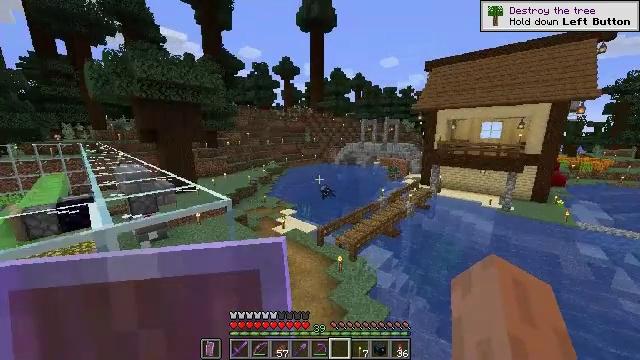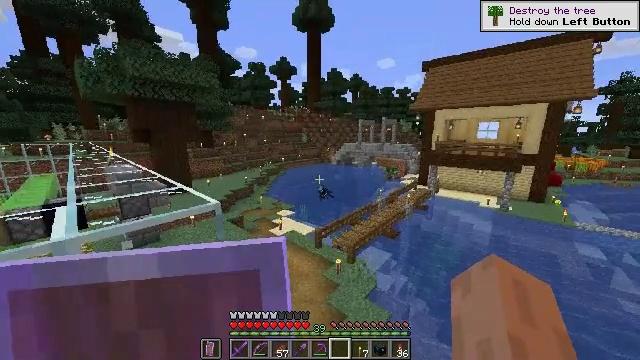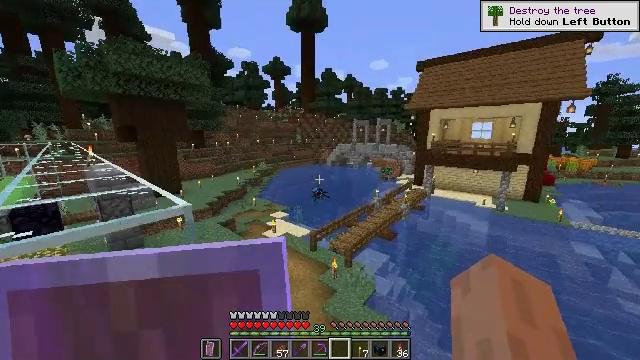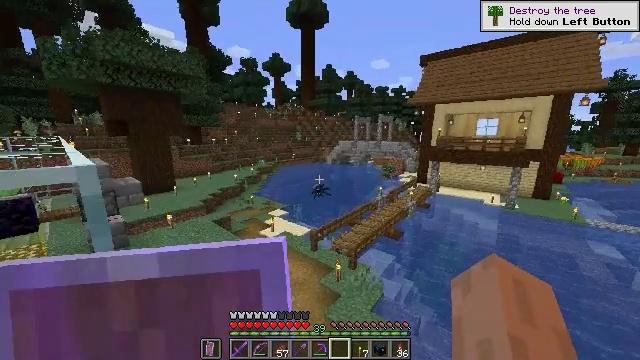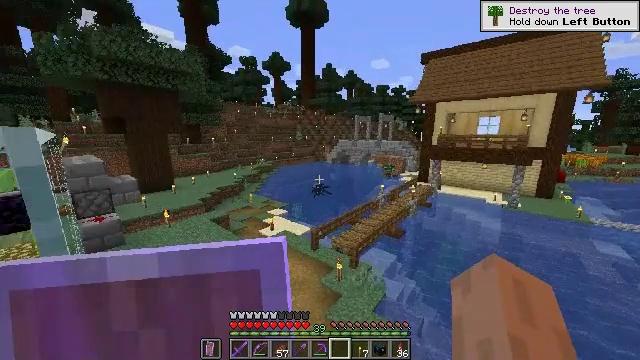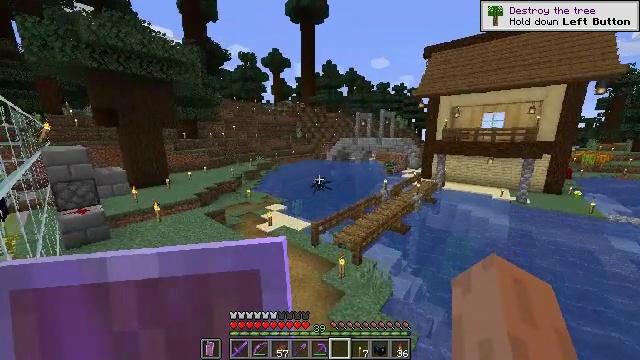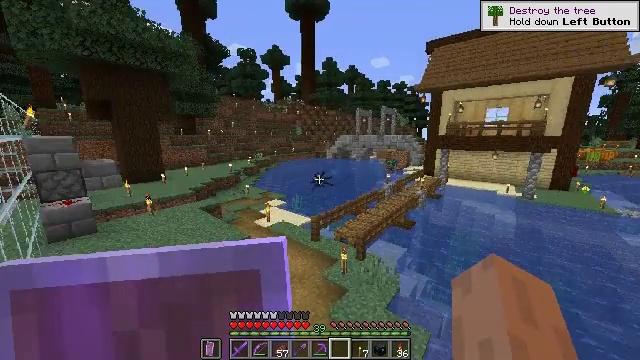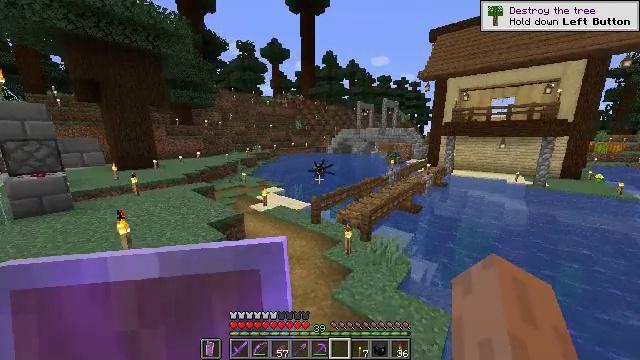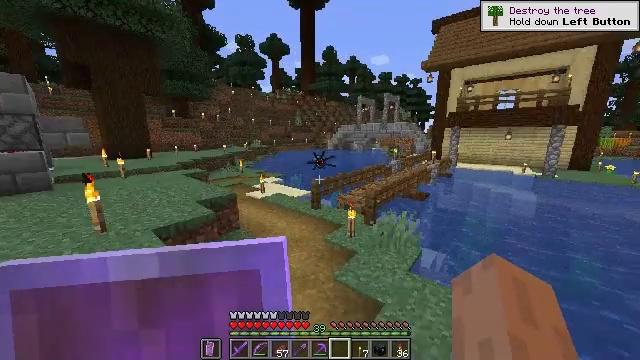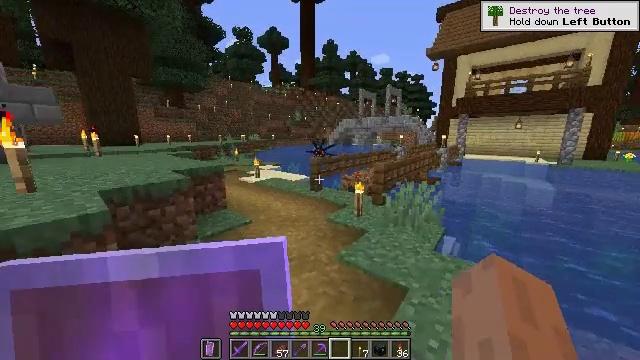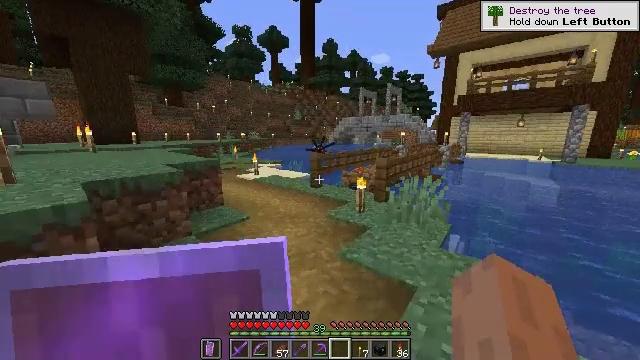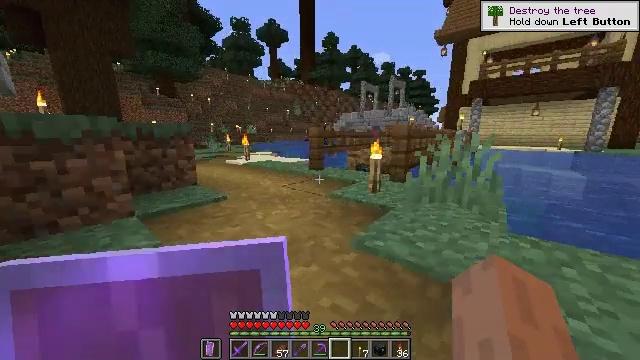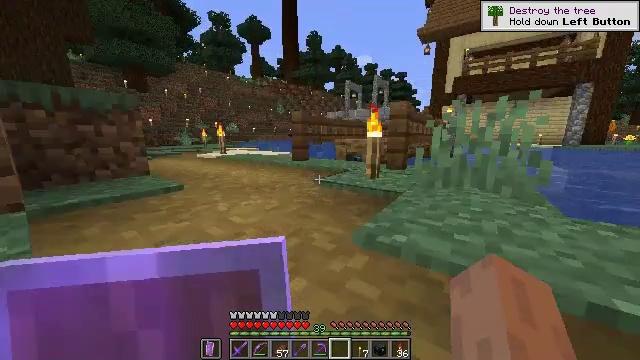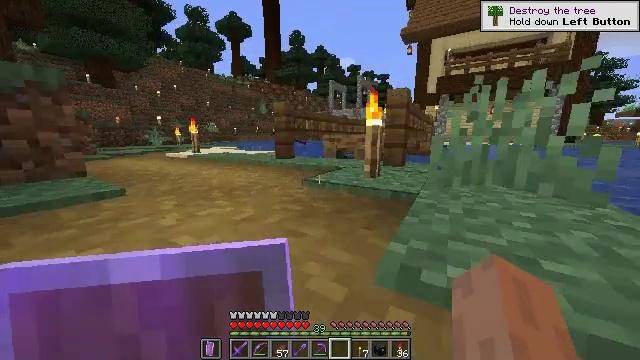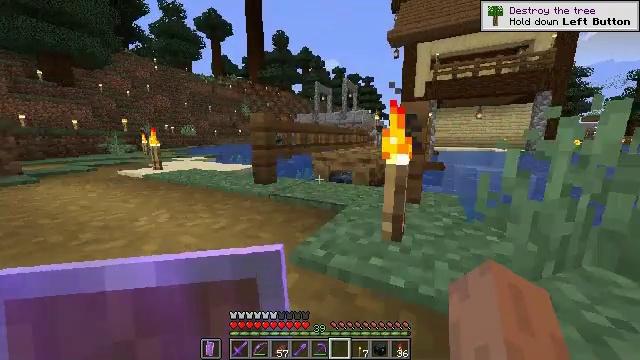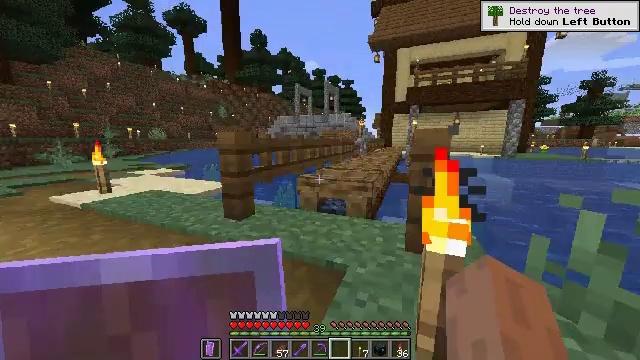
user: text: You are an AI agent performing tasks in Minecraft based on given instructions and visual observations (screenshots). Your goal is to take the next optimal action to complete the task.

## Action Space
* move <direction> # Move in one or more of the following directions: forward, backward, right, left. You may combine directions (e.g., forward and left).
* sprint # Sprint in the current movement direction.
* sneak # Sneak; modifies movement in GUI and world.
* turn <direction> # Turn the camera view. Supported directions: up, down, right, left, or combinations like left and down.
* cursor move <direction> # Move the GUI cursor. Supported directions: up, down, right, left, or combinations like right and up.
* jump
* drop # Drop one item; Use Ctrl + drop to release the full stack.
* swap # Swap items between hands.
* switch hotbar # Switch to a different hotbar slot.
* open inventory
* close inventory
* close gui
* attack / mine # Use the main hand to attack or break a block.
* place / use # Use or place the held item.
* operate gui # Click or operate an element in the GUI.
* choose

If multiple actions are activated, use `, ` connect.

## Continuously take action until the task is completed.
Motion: motion action
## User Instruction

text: Cook sand in a furnace to get glass.
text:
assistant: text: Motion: move forward, sprint, jump
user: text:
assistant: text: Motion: move forward, sprint, turn right, jump
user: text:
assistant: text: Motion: move forward, sprint
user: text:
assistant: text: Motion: move forward, sprint
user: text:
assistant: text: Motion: move forward, sprint
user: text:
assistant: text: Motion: move forward, sprint, jump
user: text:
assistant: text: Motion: move forward, sprint, jump
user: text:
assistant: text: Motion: move forward, sprint, jump
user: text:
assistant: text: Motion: move forward, sprint, jump
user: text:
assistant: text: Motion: move forward, sprint, jump
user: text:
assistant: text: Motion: move forward, sprint, jump
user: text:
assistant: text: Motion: move forward, sprint, turn right, jump
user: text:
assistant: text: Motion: move forward, sprint, turn right, jump
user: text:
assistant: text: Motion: move forward, sprint, turn right, jump
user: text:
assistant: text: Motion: move forward, sprint, turn right
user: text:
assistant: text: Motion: move forward, sprint, turn right
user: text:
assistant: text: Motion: move forward, sprint, turn right
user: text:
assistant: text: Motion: move forward, sprint
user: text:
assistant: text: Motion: move forward, sprint
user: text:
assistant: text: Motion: move forward, sprint
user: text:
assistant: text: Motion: move forward, sprint, turn right
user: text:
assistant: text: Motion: move forward, sprint, turn right
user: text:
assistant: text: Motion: move forward, sprint
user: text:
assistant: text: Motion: move forward, sprint
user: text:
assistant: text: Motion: move forward, sprint
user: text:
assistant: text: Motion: move forward, sprint
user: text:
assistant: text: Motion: move forward, sprint
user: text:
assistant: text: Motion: move forward, sprint
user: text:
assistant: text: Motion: move forward, sprint
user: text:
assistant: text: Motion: move forward, sprint